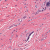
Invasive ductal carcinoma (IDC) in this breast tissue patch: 0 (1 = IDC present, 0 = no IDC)